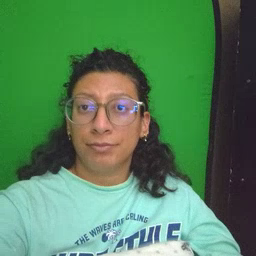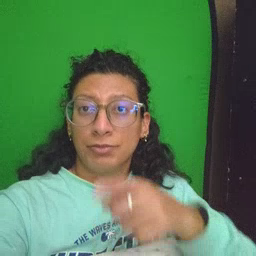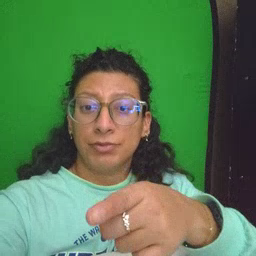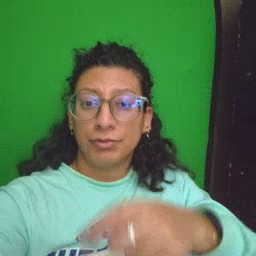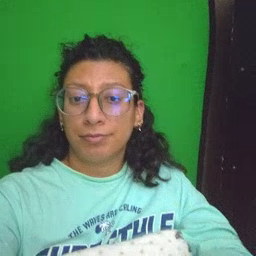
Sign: hesheit